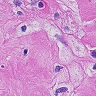
Metastatic tissue present: yes